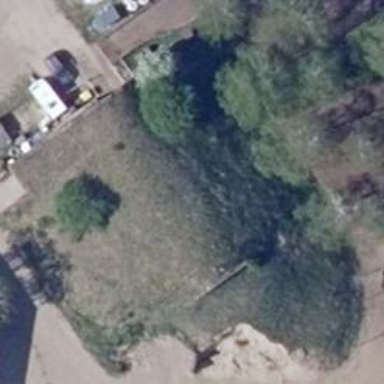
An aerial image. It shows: Bunker.